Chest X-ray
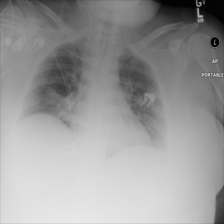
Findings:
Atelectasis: negative
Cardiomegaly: negative
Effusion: negative
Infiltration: negative
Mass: negative
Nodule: negative
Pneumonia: negative
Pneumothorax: negative
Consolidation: negative
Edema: negative
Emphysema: negative
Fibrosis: negative
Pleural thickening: negative
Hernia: negative